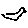
Label: bird